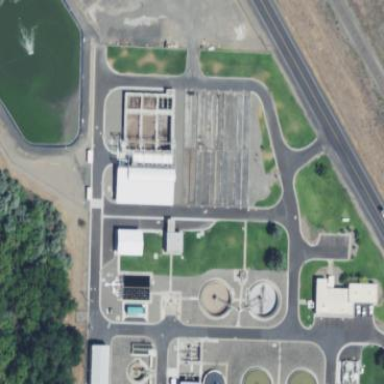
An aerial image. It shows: View of wastewater plant.